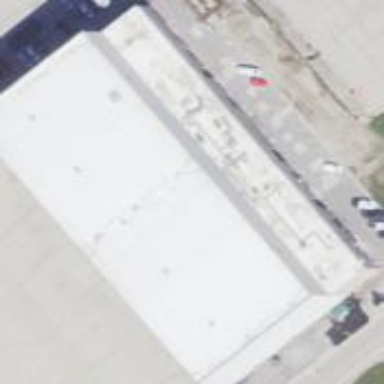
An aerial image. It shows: Hangar building at the airport.